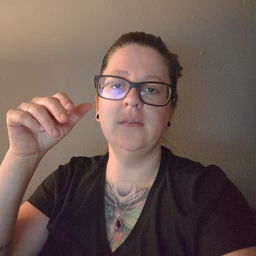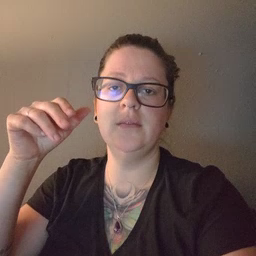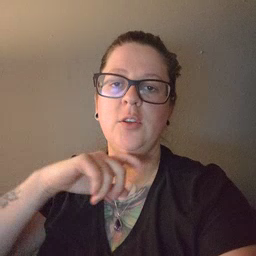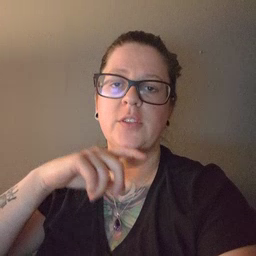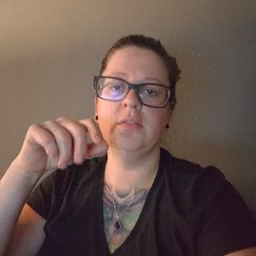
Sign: garbage